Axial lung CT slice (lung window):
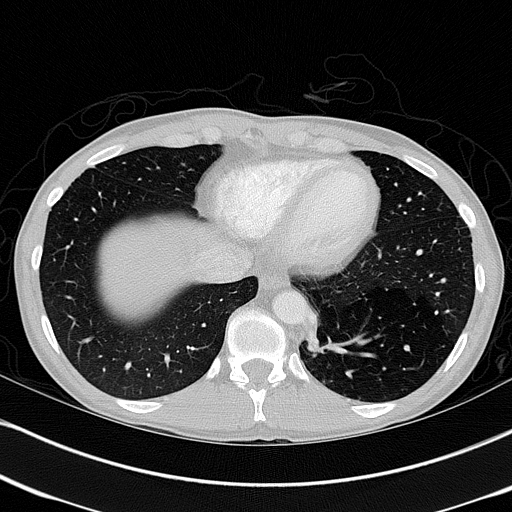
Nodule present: no